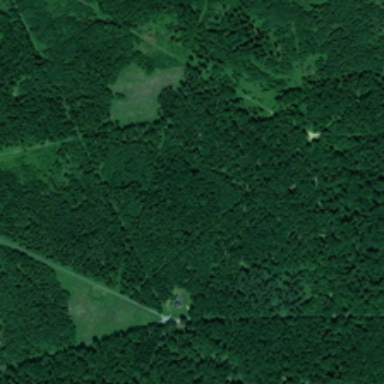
The tract of forest is combined of many triangular areas .